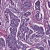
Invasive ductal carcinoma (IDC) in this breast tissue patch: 1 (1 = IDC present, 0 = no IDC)